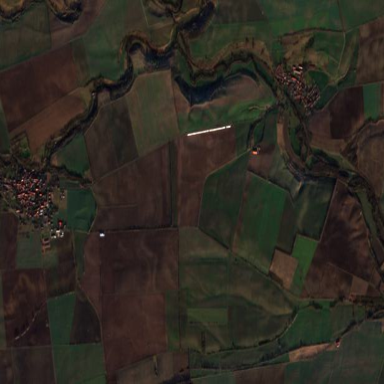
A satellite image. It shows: Picturesque farmland scene.